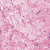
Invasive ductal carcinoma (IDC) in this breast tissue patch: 0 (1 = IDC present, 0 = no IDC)